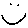
Label: smiley face